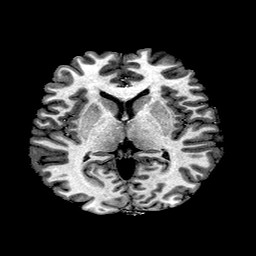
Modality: T1w
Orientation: coronal
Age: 23
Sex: female
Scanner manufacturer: ge
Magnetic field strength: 3 T
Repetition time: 7.66 s
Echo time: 0.003476 s